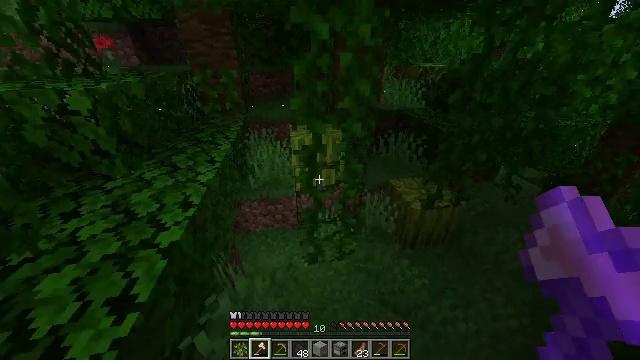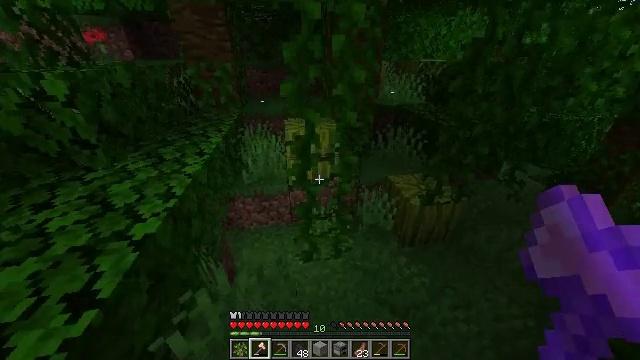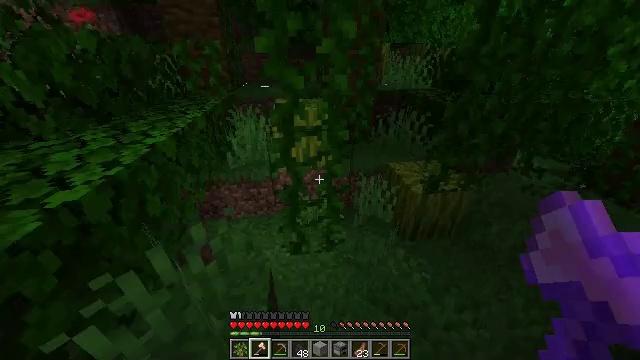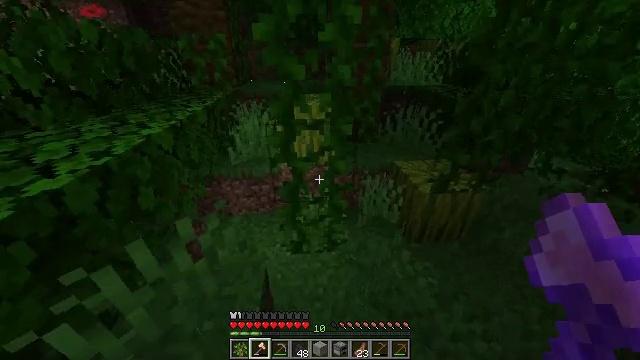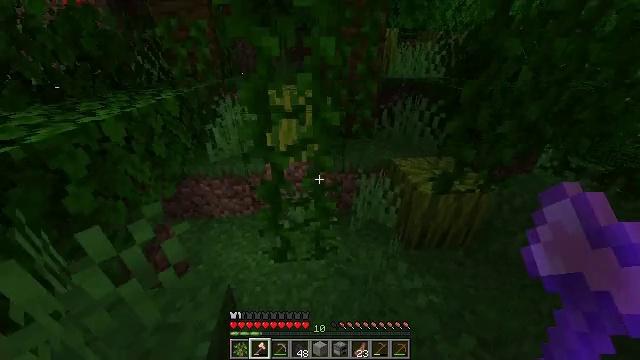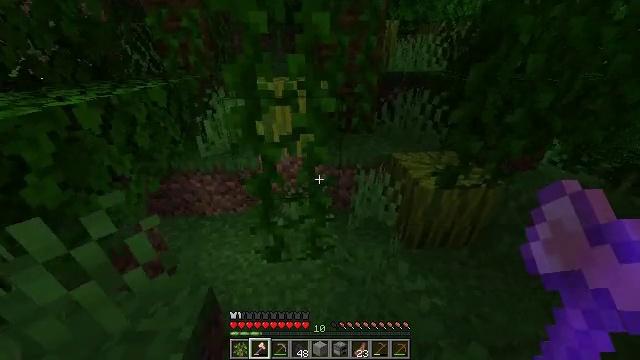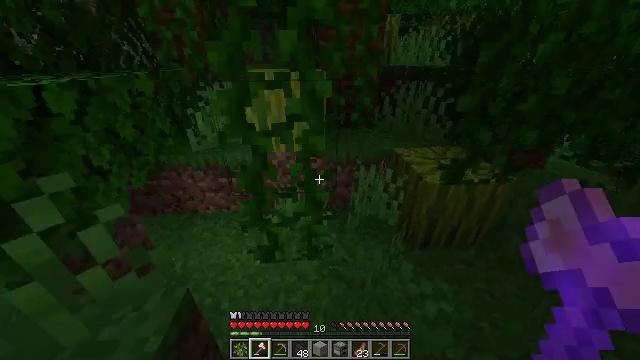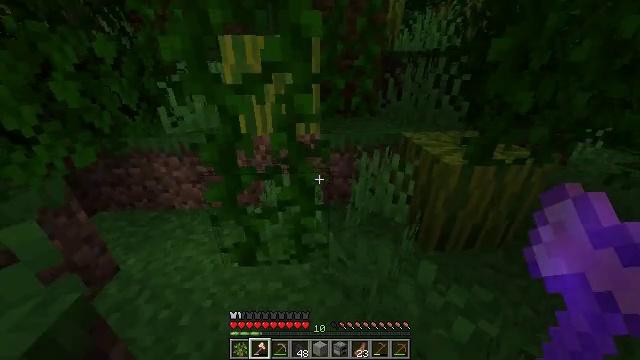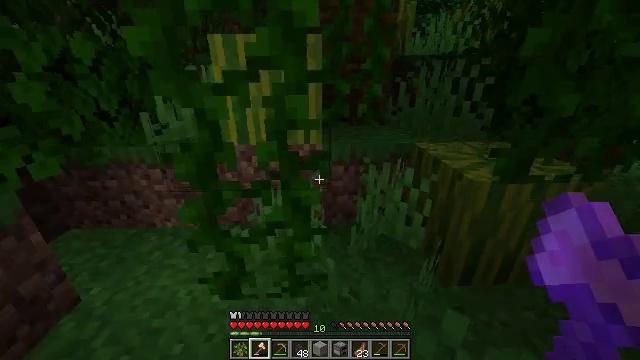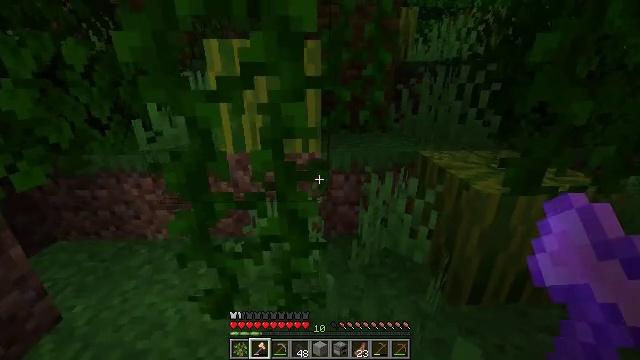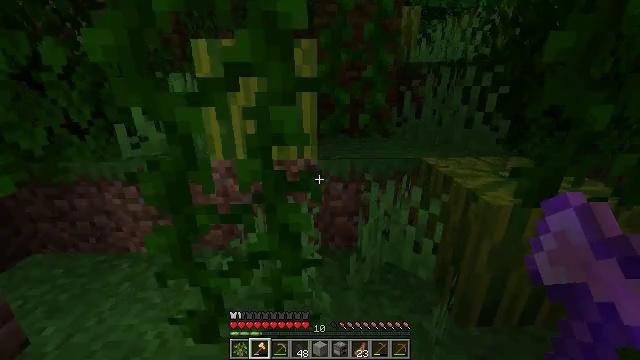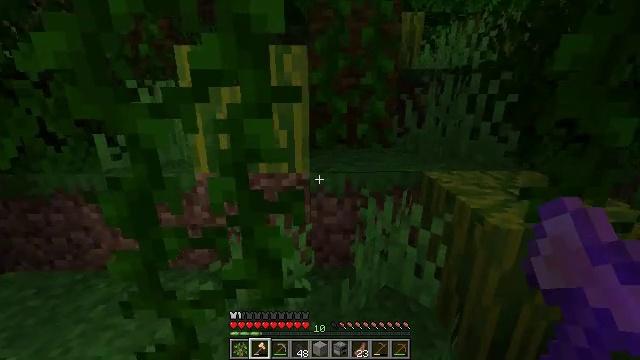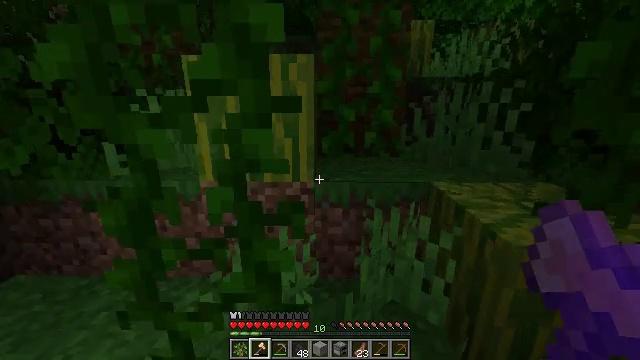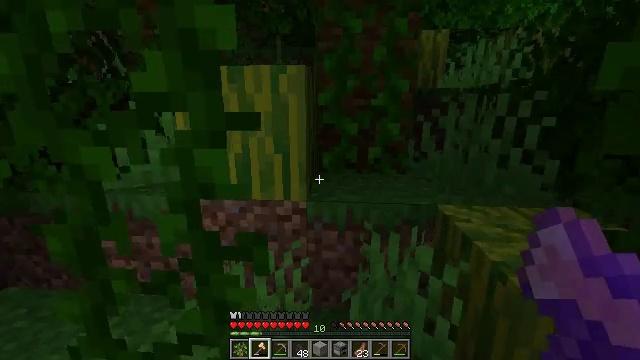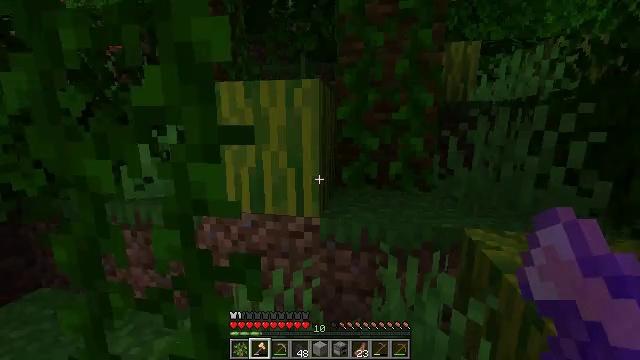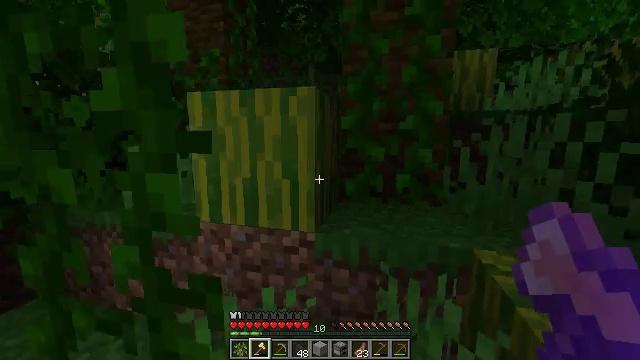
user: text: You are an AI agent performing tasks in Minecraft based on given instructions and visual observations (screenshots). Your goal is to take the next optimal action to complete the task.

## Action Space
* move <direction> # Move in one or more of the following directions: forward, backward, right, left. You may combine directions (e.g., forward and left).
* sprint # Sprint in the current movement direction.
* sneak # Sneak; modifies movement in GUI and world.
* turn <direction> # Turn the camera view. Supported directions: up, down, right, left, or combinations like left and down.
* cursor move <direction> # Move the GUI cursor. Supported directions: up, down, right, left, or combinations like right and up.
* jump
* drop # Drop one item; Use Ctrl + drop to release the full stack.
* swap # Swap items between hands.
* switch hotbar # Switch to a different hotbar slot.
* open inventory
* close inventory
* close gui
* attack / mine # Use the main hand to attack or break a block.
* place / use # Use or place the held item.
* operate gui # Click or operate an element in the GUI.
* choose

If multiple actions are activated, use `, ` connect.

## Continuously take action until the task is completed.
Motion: motion action
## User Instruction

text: Use right equipment to gather melon.
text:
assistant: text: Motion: move forward and move right
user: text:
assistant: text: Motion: move forward, turn left
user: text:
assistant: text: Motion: move forward, turn left
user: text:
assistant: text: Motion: move forward
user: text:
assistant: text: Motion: move forward
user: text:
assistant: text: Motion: move forward
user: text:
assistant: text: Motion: turn up
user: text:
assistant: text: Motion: turn left and up
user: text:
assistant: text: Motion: turn up
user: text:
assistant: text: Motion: turn up
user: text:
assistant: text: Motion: move forward and move right, turn up
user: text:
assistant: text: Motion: move forward and move right, turn left and up
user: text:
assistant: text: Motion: move forward and move right, turn left and up
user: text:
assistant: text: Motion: move forward and move right, turn left and up
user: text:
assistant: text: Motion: move forward and move right, turn left and up
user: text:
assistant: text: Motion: move forward and move right, turn left and up
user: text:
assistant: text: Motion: move forward, turn left and up
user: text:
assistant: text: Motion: turn left
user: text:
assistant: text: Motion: no_op
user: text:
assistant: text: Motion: no_op
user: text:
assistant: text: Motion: turn left, attack / mine
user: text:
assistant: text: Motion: turn left, attack / mine
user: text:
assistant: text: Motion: turn left, attack / mine
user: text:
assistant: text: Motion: attack / mine
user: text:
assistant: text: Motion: attack / mine
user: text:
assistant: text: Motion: attack / mine
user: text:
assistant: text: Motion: attack / mine
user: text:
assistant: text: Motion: attack / mine